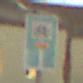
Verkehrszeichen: SackgasseRadverkehrDurchlaessig
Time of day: Midday
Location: Outdoor (Suburban)
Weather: PartlyCloudy
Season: NotSpecified
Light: Natural